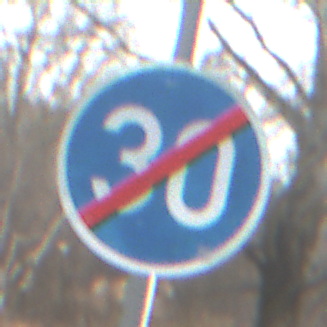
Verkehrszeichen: EndeMindestgeschwindigkeit
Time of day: MorningAfternoon
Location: Outdoor (Nature)
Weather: PartlyCloudy
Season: NotSpecified
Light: Natural